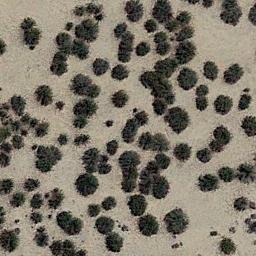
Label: chaparral